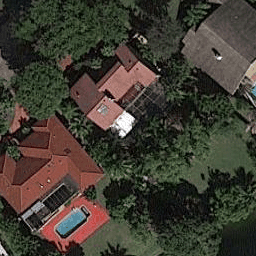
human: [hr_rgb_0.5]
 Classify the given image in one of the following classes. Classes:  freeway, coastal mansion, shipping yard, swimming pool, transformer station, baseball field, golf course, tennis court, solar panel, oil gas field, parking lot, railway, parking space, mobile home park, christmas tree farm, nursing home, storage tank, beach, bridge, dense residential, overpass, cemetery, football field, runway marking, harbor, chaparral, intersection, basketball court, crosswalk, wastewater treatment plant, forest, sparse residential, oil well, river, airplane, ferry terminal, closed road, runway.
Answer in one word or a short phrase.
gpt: coastal mansion